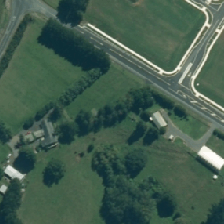
Land cover: shortrotation_cropland